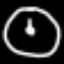
Label: clock